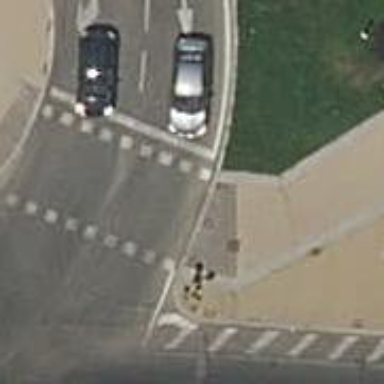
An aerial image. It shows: Road with traffic signals. The crossing also has traffic signals in the form of signal.